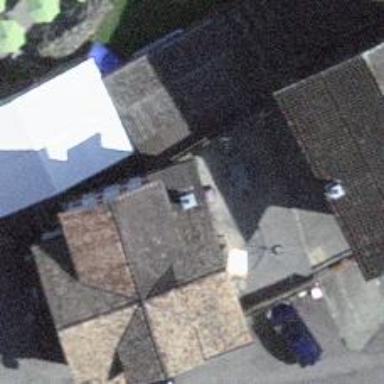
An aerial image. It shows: Restaurant.